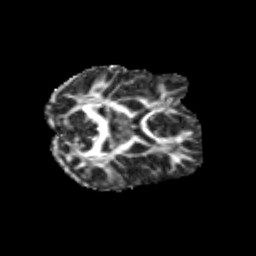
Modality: FA
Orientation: axial
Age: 24
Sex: male
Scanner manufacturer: siemens
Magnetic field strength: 3 T
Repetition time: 3.5 s
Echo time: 0.113 s